Question: I have following code for determining IPv4 for Wireless interfaces on local machine
'''
private List<IPAddressInformation> GetWifiIPAddresses()
{
var list = new List<IPAddressInformation>();
var networkInterfaces = NetworkInterface.GetAllNetworkInterfaces();
foreach (var networkInterface in networkInterfaces)
{
if (networkInterface.NetworkInterfaceType == NetworkInterfaceType.Wireless80211)
{
var interfaceAddressList = networkInterface.GetIPProperties().UnicastAddresses;
list.AddRange(interfaceAddressList.Where(interfaceIp => interfaceIp.Address.AddressFamily == AddressFamily.InterNetwork));
}
}
return list;
}
'''
Everything works like a charm in Windows 7, however in Windows 8 my WLAN interface is determined as Ethernet adapter. (NetworkInterfaceType == NetworkInterfaceType.Ethernet instead of NetworkInterfaceType.Wireless80211)
Here is a ipconfig screen for my WLAN

But it's a Wireless adapter, and in Windows 7 ipconfig shows it as a wireless interface.
Any clue on how can I solve it? Is it a driver problem or a Windows 8 specifications?
How else can I determine WLAN IP addresses on local machine?
Thanks!
:
It was because of Hyper-V Virtual Switch. Hyper-V Virtual Switch covers real physical adapter so .NET is unable to determine it as WiFi adapter.
When I removed switch in "Hyper-V Virtual Switch Manager" from my physical wireless adapter to vEthernet it works fine like in Windows 7.
But that turned virtual switch might be big problem of determining proper IP for actual physical devices.
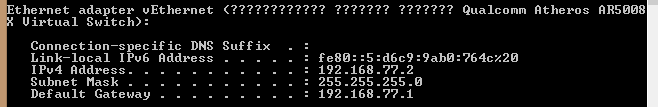
Answer: # This is totally possible!
Faced exactly the same issue yesterday and solved it successfully.
Basically we're getting another interface type because Hyper-V does some bridging stuff when creating virtual switches. That's why when one iterates over 'NetworkInterface.GetAllNetworkInterfaces()' there is no wlan interface at all, and a new interface with the same IP address is a virtual one which also is participating in a bridge with wireless adapter.
So we need to do the following:
1. Determine actual hardware interface
2. Determine its actual type
## Determine actual hardware interface
Network interfaces in Windows are organized in something like a stack. That is, some interfaces could sit above anothers, and likely actual hardware interface will be located at the bottom of this stuff.
The stack itself is represented by an array of records like
'''
[StructLayout(LayoutKind.Sequential)]
public struct MIB_IFSTACK_ROW
{
public uint HigherLayerInterfaceIndex;
public uint LowerLayerInterfaceIndex;
}
'''
where 'HigherLayerInterfaceIndex' is strictly above 'LowerLayerInterfaceIndex'.
Having this information and a source interface index actual hardware interface index could be determined easily:
1. Set the current index to the source interface index
2. While there is a record with HigherLayerInterfaceIndex equal to current index - set the current index to LowerLayerInterfaceIndex of this record and repeat again
3. If there is no record with HigherLayerInterfaceIndex equal to current index - current index is the result
Use WinAPI method <URL> in order to retrieve network interfaces stack information. The following P/Invoke definitions might help:
'''
[StructLayout(LayoutKind.Sequential)]
public struct MIB_IFSTACK_ROW
{
public uint HigherLayerInterfaceIndex;
public uint LowerLayerInterfaceIndex;
}
[StructLayout(LayoutKind.Sequential)]
public struct MIB_IFSTACK_TABLE
{
public uint NumEntries;
public MIB_IFSTACK_ROW Table;
}
[DllImport("iphlpapi.dll", CallingConvention = CallingConvention.StdCall)]
public static extern Win32Error GetIfStackTable(out IntPtr table);
[DllImport("iphlpapi.dll", CallingConvention = CallingConvention.StdCall)]
public static extern void FreeMibTable(IntPtr memory);
'''
Since (obviously) records count may vary from call to call one will have to read count (uint32) from IntPtr first, and then marshal record-by-record. The following code should help to get the idea (although it won't compile because of our internal stuff):
'''
public static IEnumerable<MIB_IFSTACK_ROW> EnumIfStackTable()
{
var error = GetIfStackTable(out var table);
error.ToHRESULT().ThrowIfFailed();
Contract.Assert(table != null);
Contract.Assert(!table.IsInvalid);
using (table)
{
var pointer = table.DangerousGetHandle();
var entries = (uint)Marshal.ReadInt32(pointer);
var rowPointer = IntPtr.Add(pointer, IfStackTableOffset);
for (var i = 0; i < entries; i++)
{
yield return (MIB_IFSTACK_ROW)Marshal.PtrToStructure(rowPointer, typeof(MIB_IFSTACK_ROW));
rowPointer = IntPtr.Add(rowPointer, IfStackRowSize);
}
}
}
'''
Table offset and row size is calculated this way:
'''
internal static readonly int IfStackRowSize = Marshal.SizeOf(typeof(MIB_IFSTACK_ROW));
internal static readonly int IfStackTableOffset = (int)Marshal.OffsetOf(typeof(MIB_IFSTACK_TABLE), nameof(MIB_IFSTACK_TABLE.Table));
'''
Don't forget to call 'FreeMibTable' when you're finished with interfaces stack.
## Determine hardware interface type
There are a several places where we could try to find interface type having its index, but the most reliable way is to get this information straight from WinAPI. I suggest to use <URL> is the same as in the previous paragraph.
Having the array of <URL> structures one could easily find desired interface by iterating over such array and comparing 'InterfaceIndex' property with desired interface index. When the interface is found - just take 'Type' property value and cast it to 'NetworkInterfaceType' - and that's it, you're awesome!
Why not use other approaches:
1. NetworkInterface.GetAllNetworkInterfaces() might not return the interface we want
2. WMI Win32_NetworkAdapter - might still show wrong type
3. WMI MSFT_NetAdapter - shows correct adapter type, but requires at least Windows 8
## Useful links
- <URL>